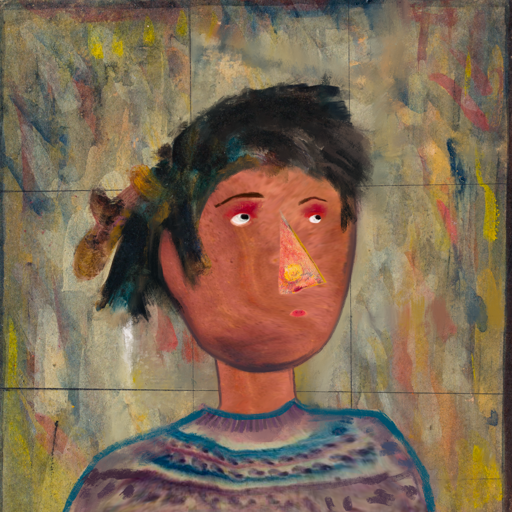
Background: GypsyMother, Head And Neck Side: Mother_And_Son_Mother, Face Side: Irani, Bust: HillGirl, Hair Side: Pipe, Head Accessory: Blank, Second Necklace: Blank, Necklace: Blank, Baby: Blank